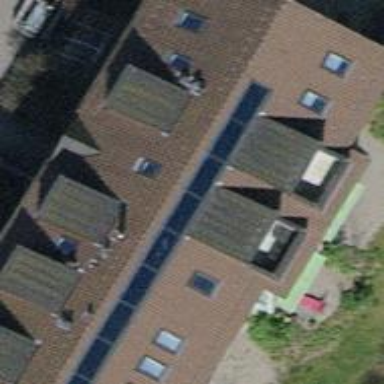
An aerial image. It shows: Building with gabled roof.